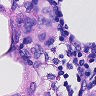
Metastatic tissue present: no